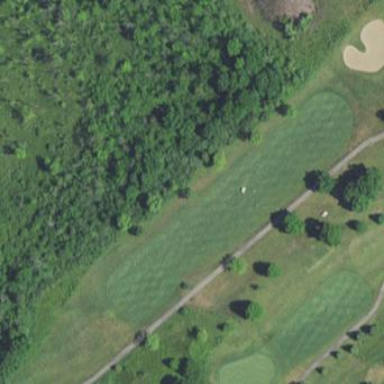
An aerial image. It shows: Area with grass used as rough in golf course.